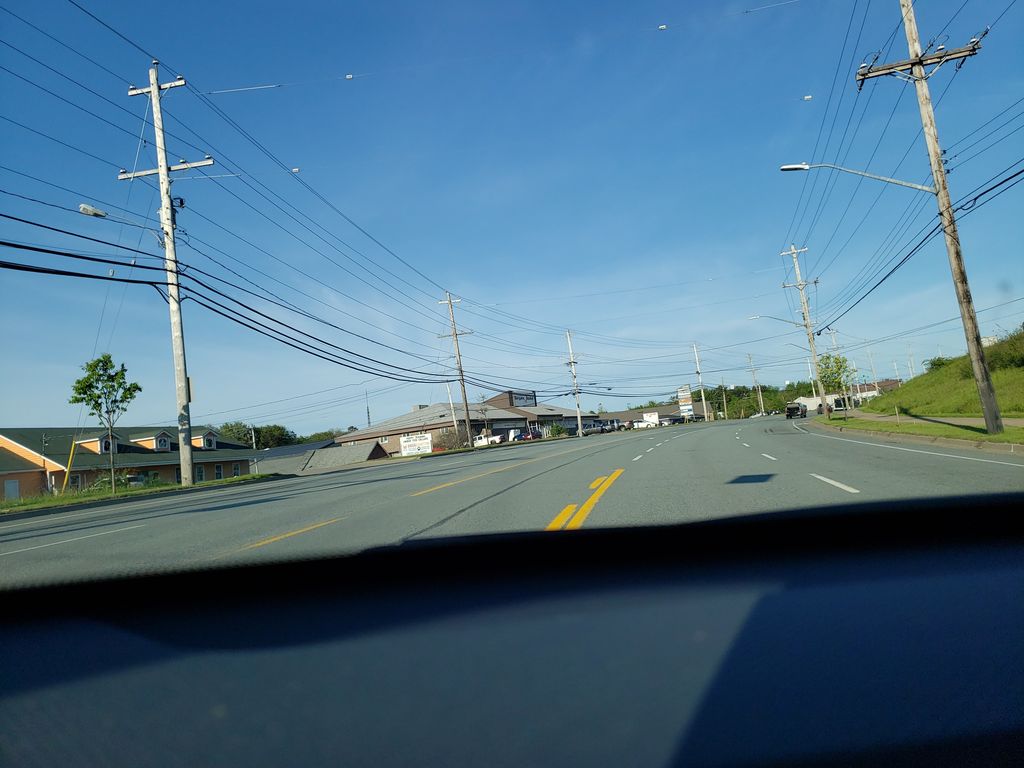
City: halifax